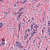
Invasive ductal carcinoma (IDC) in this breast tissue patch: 1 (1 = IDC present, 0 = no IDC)